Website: macys
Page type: stored-credit-cards
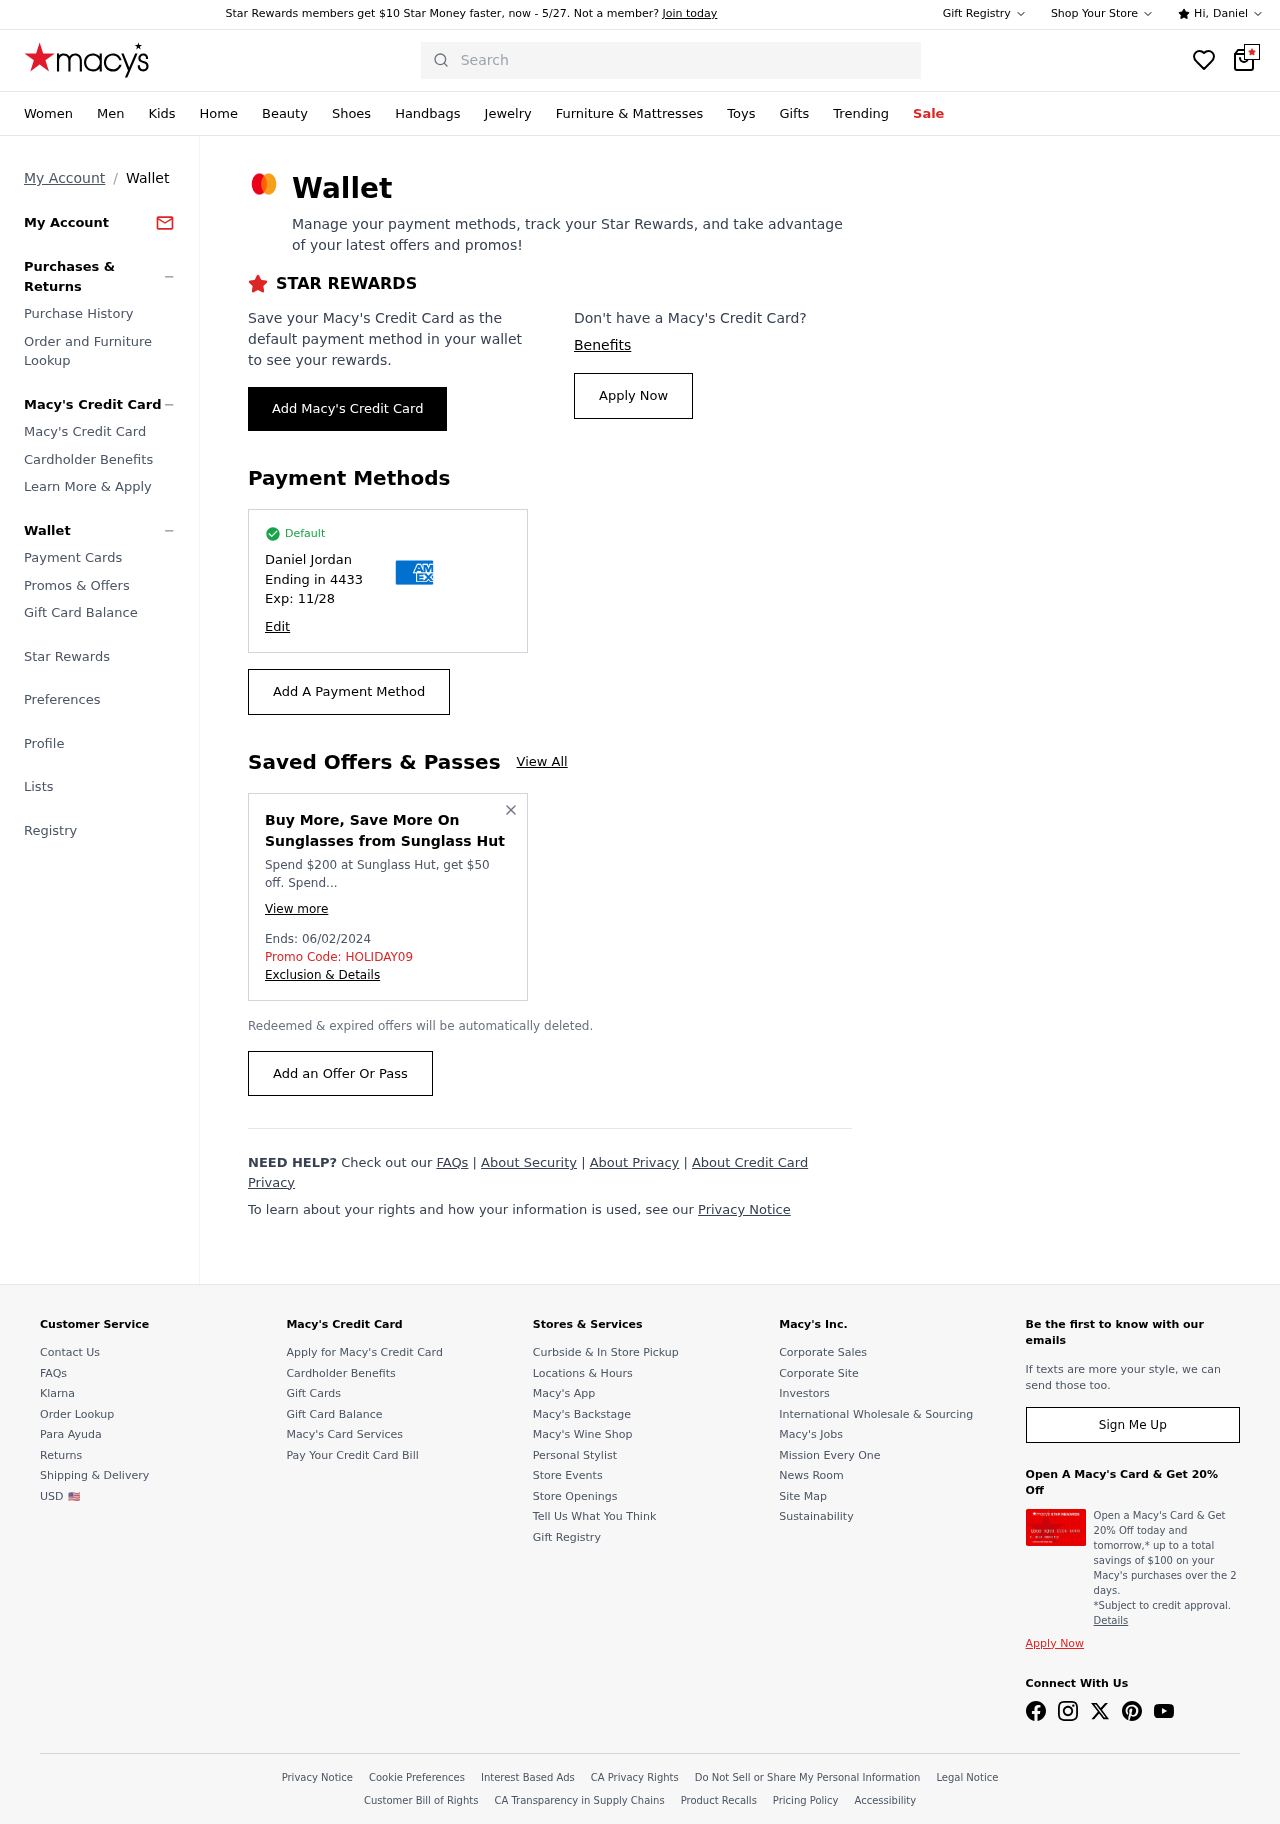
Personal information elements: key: PII_CARD_EXPIRY
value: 11/28
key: PII_CARD_LAST4
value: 4433
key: PII_FIRSTNAME
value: Daniel
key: PII_FULLNAME
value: Daniel Jordan
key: PII_PROMO_CODE
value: HOLIDAY09
Search elements: key: HEADER_SEARCH
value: Search